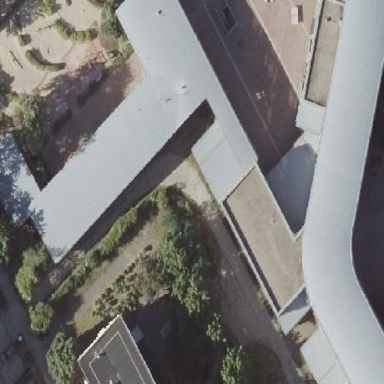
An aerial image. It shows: School building.